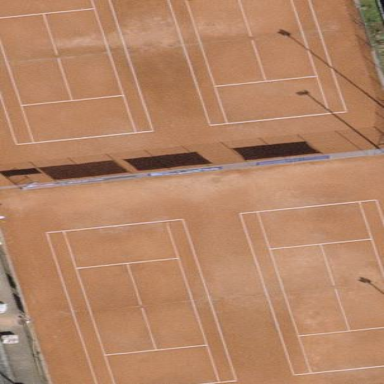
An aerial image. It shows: Tennis court in leisure pitch.